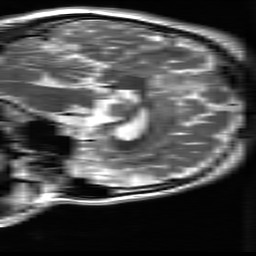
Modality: T2w
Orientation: sagittal
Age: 29
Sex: male
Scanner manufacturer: ge
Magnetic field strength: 3 T
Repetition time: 5.192 s
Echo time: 0.1003 s